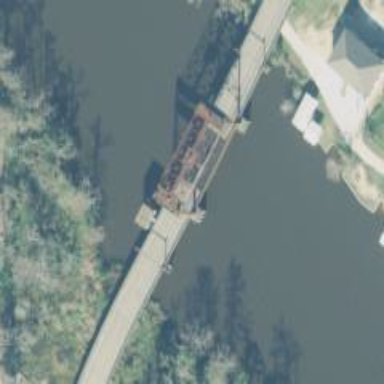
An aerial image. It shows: Secondary road crossing lift bridge.